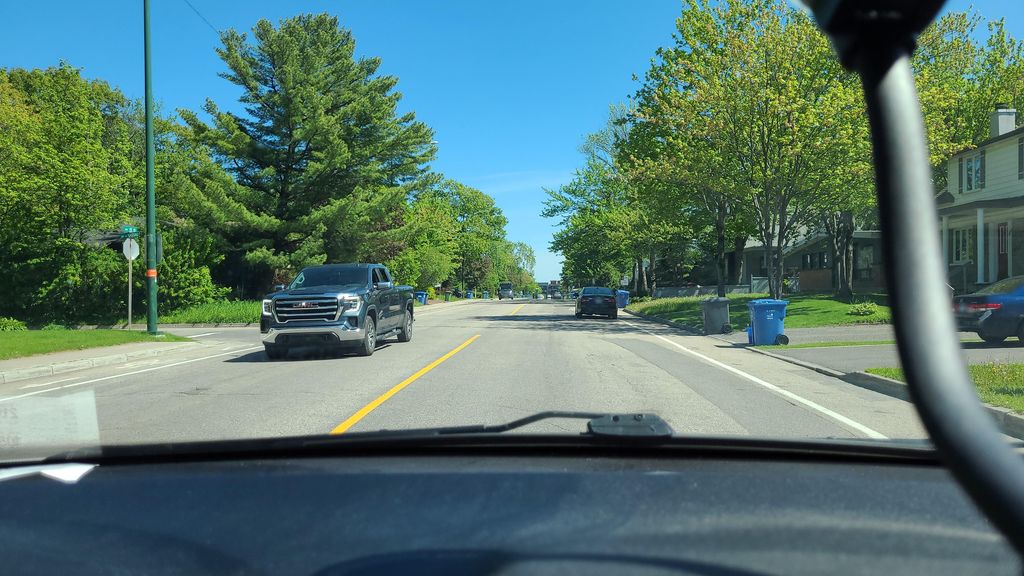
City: quebec_city